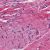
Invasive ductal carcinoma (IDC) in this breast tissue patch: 0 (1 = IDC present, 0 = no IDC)